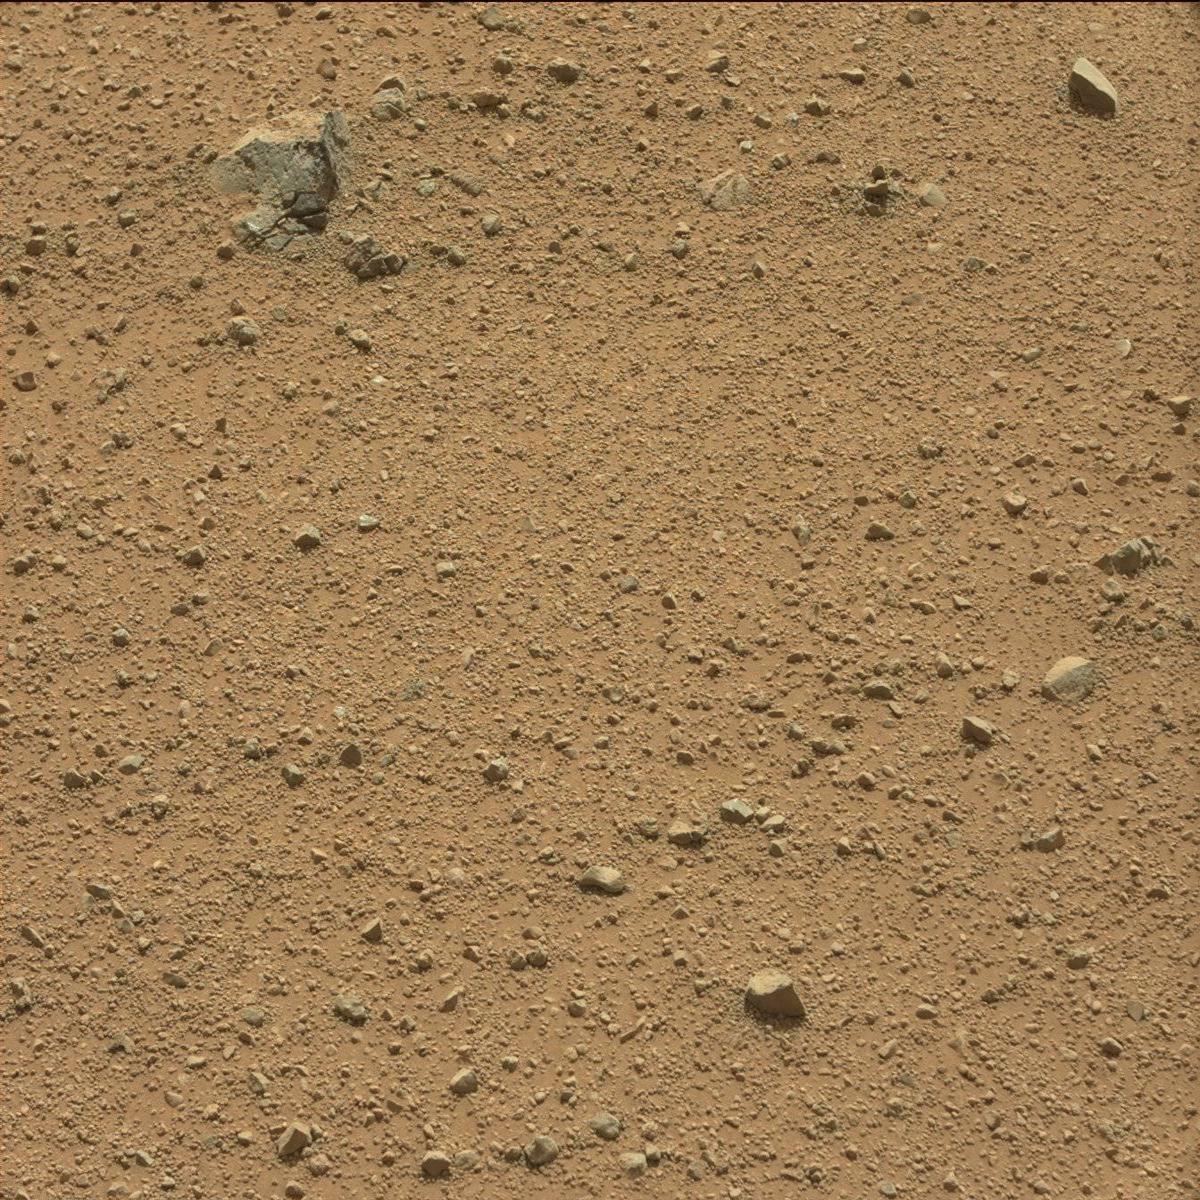
Terrain classes present: Bedrock, Rock, Sand / Soil